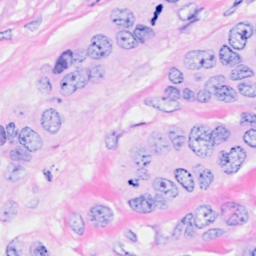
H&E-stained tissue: Breast